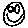
Label: smiley face